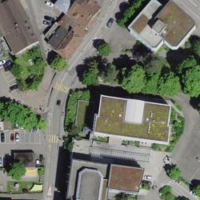
EUNIS habitat code: 54
Species observed at this site:
Chelidonium majus